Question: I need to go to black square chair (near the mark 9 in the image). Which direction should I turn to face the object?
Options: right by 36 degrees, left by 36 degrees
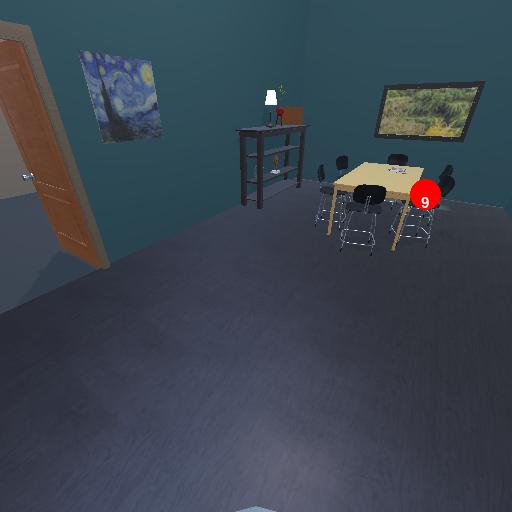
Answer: right by 36 degrees